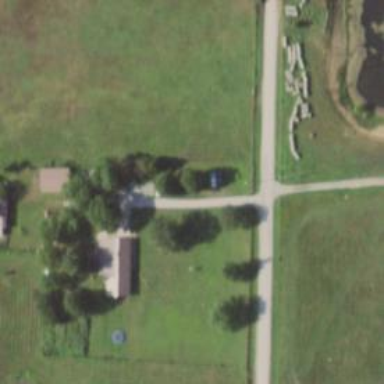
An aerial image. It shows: Driveway leading to service road.